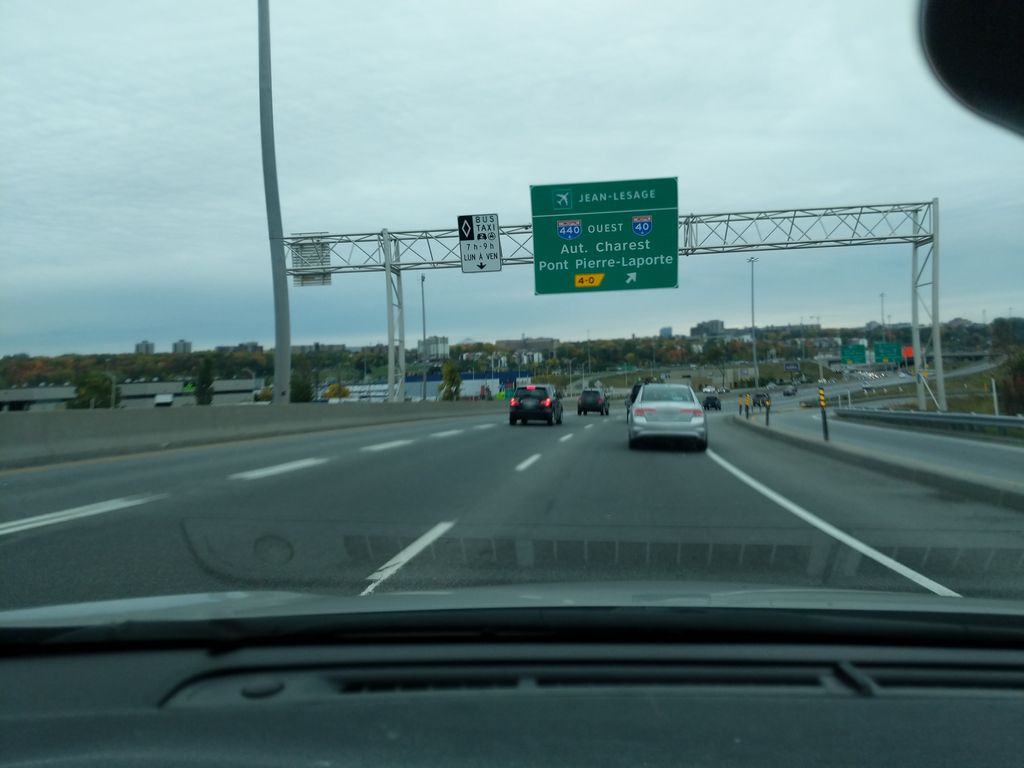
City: quebec_city